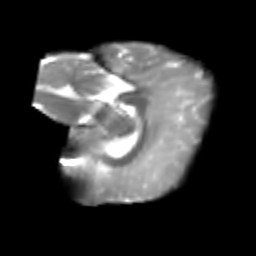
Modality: T2w
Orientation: sagittal
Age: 6
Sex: male
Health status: healthy